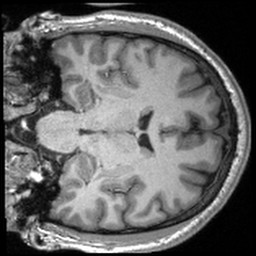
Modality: T1w
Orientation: coronal
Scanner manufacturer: siemens
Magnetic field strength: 3 T
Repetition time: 2.3 s
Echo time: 0.00308 s